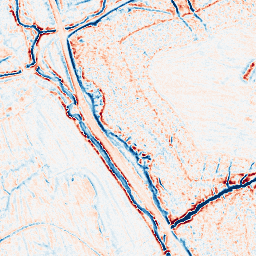
Category: edge_preserving
Decomposition family: bilateral
Decomposition parameters: d: 9
sigma_color: 50
sigma_space: 100
Upsampling method: regularized
Upsampling parameters: scale: 4
lambda_reg: 0.001
Upsampling scale: 4